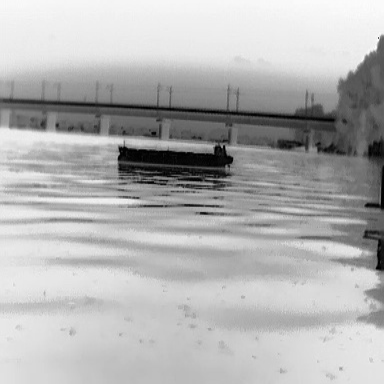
There is a liner in the infrared image.